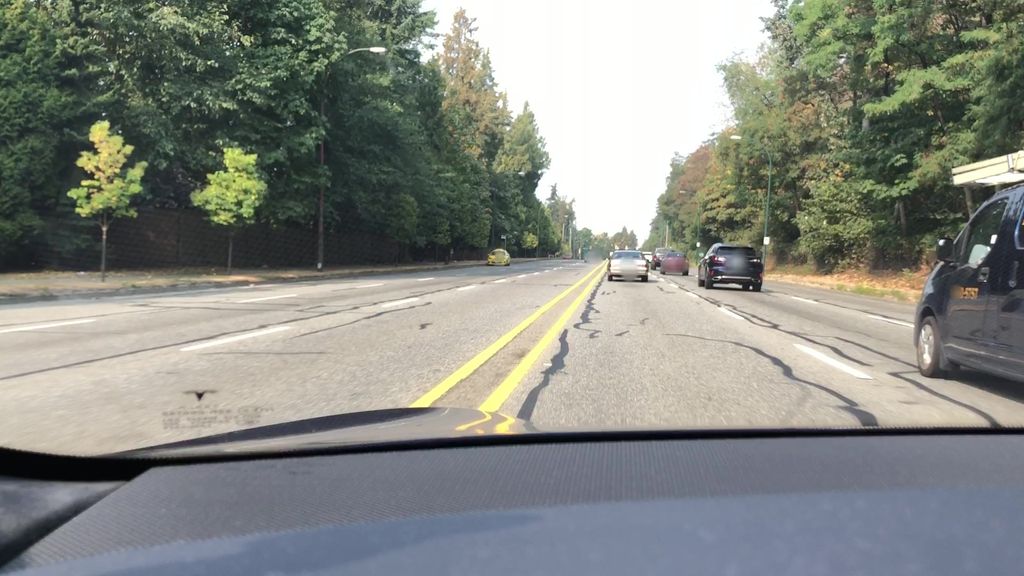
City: vancouver